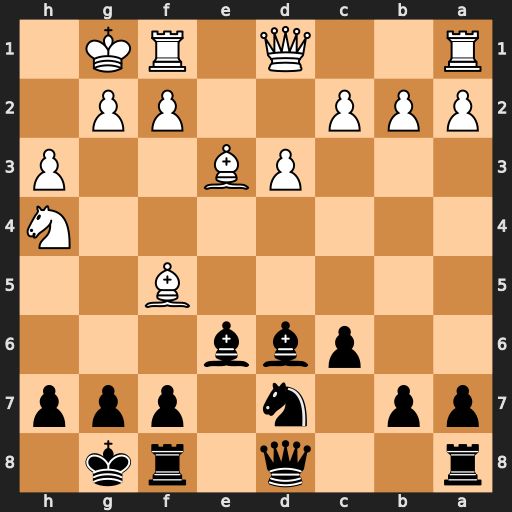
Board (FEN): r2q1rk1/pp1n1ppp/2pbb3/5B2/7N/3PB2P/PPP2PP1/R2Q1RK1
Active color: b
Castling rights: -
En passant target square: -
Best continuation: Qxh4 Bxe6 fxe6